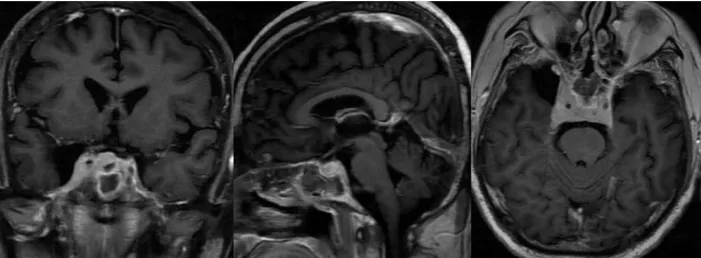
The lesion in the sellar region involving bilateral cavernous sinus as shown in MRI. Before chemotherapy.
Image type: radiology (mri)